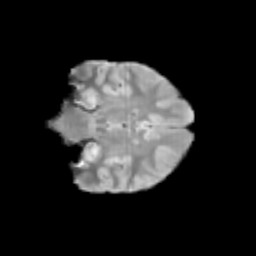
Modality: T2w
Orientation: coronal
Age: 12
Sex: female
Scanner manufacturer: siemens
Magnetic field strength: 3 T
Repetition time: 3.8 s
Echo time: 0.07 s